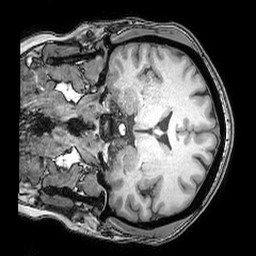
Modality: T1w
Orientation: coronal
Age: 37
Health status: ill
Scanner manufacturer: philips
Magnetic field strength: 3 T
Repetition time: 0.007 s
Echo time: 0.003501 s